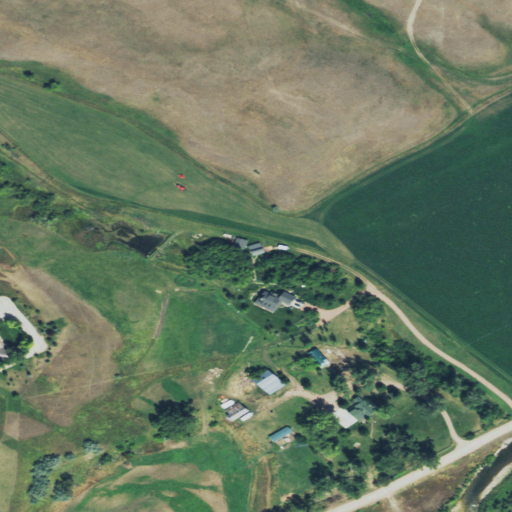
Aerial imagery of valley in Wyoming named Mock Gulch containing grassland, woody wetlands, pasture, herbaceous wetlands, shrub, cultivated crops, open development, and low intensity development